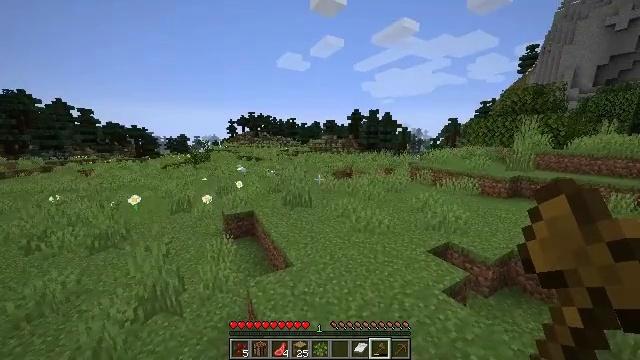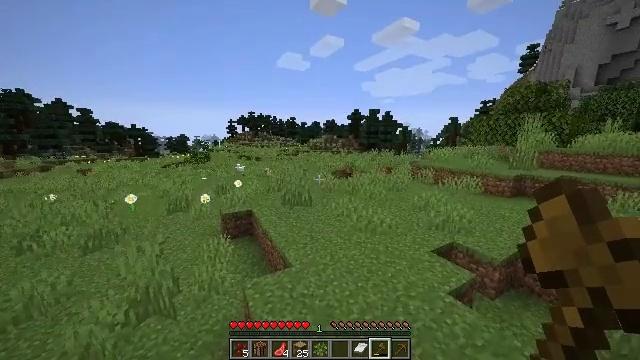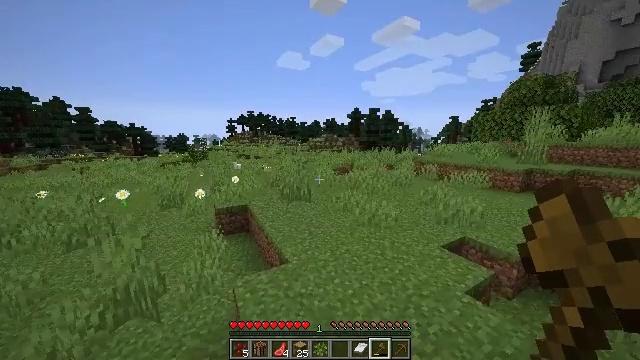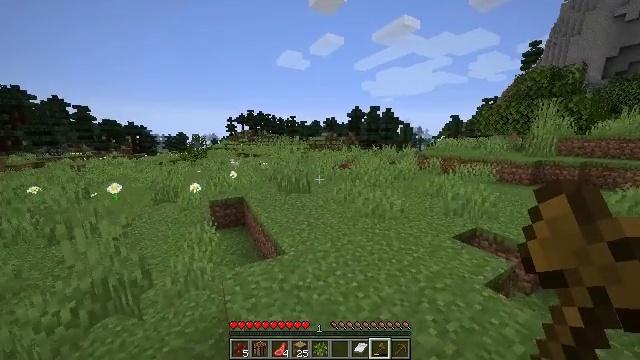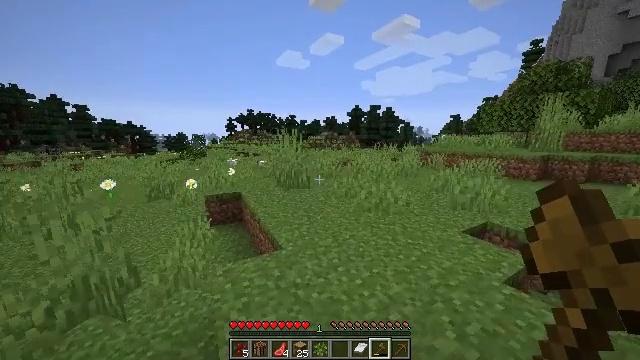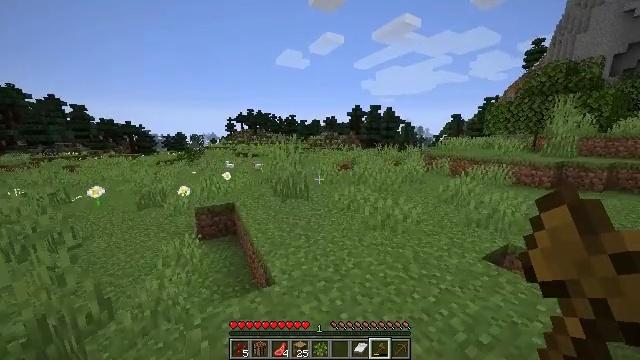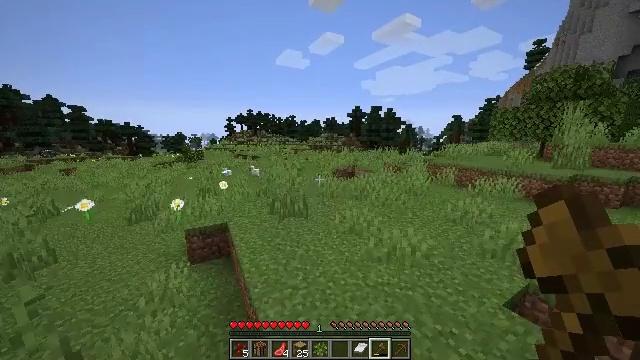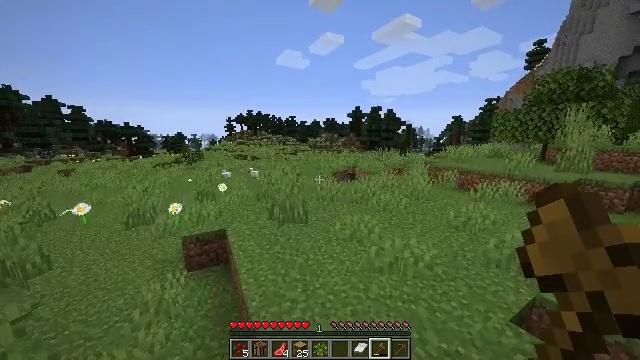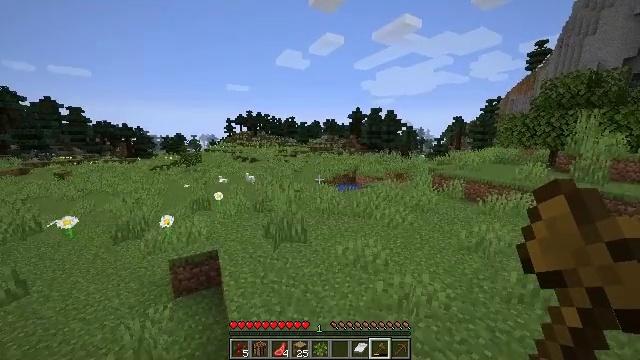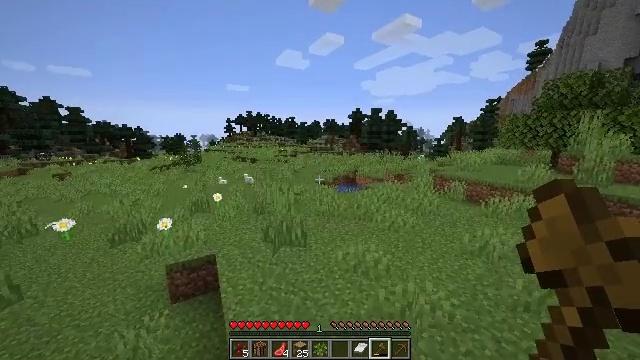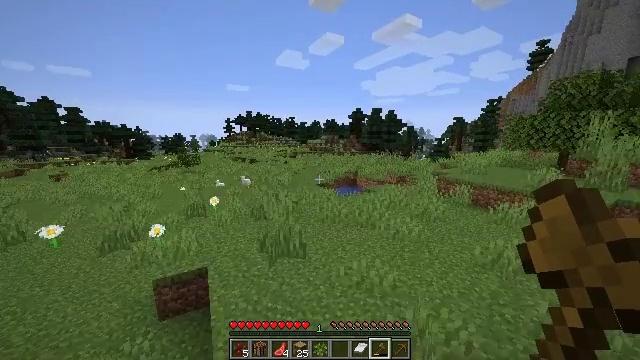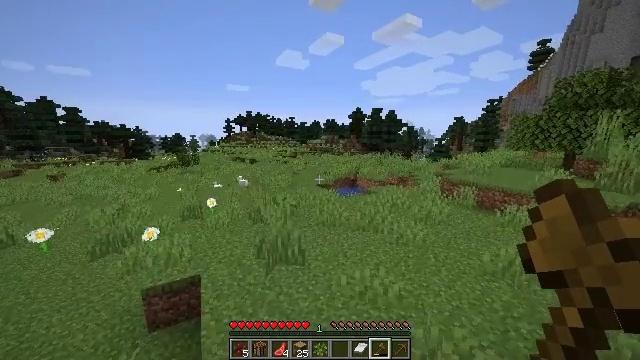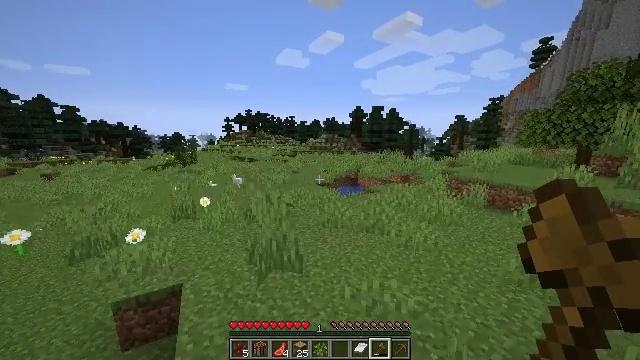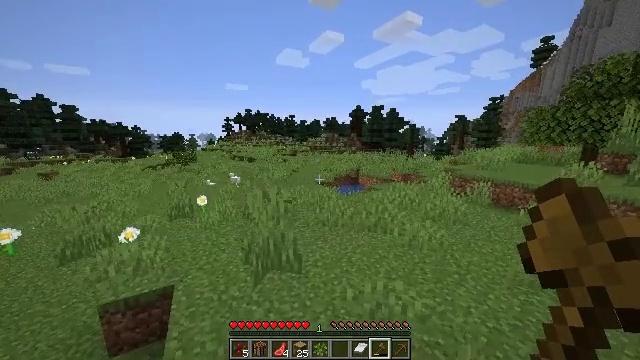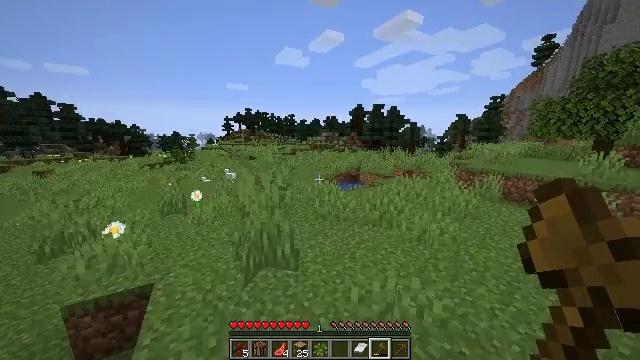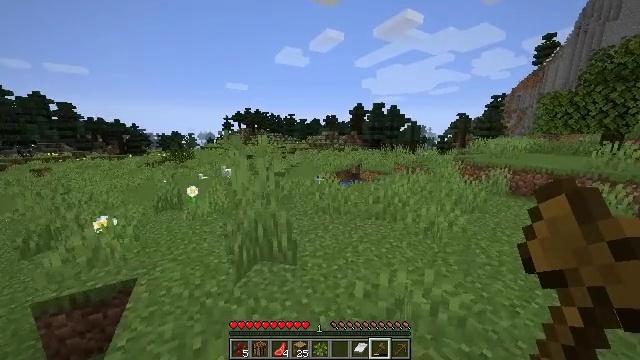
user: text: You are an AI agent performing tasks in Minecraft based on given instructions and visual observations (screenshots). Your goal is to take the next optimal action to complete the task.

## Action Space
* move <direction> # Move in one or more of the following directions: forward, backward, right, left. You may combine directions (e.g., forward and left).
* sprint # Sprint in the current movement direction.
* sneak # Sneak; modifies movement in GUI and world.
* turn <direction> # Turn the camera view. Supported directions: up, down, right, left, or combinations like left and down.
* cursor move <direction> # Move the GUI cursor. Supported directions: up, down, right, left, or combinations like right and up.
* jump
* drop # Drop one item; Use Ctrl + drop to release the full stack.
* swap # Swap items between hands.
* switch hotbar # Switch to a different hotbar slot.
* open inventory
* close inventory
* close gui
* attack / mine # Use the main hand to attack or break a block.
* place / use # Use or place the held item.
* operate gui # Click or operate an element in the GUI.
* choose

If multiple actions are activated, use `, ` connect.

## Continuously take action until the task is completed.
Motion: motion action
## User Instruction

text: Kill the chicken.
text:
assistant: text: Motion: move forward, sprint, jump
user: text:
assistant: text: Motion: move forward, sprint, jump
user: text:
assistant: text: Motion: move forward, sprint, jump
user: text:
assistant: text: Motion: move forward, sprint, jump
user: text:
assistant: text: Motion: move forward, sprint, jump
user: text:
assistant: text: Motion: move forward, sprint, jump
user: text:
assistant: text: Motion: move forward, sprint, jump
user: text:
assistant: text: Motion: move forward, sprint, jump
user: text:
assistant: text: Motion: move forward, sprint, jump
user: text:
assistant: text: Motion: move forward, sprint, jump
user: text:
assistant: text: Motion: move forward, sprint, jump
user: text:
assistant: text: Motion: move forward, sprint, jump
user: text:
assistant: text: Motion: move forward, sprint, jump
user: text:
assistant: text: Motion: move forward, sprint, jump
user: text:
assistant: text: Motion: move forward, sprint, jump
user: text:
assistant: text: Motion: move forward, sprint, jump
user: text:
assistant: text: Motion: move forward, sprint, jump
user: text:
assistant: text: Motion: move forward, sprint, jump
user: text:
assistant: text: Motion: move forward, sprint, turn down, jump
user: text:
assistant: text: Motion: move forward, sprint, turn left and down, jump
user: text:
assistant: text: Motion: move forward, sprint, turn left and down, jump
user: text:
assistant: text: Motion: move forward, sprint, turn left and down, jump
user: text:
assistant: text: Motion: move forward, sprint, turn left and down, jump
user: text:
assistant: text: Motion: move forward, sprint, turn down, jump
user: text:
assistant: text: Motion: move forward, sprint, turn right and down, jump
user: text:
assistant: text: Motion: move forward, sprint, jump
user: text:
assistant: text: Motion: move forward, sprint, jump
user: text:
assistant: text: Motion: move forward, sprint, jump
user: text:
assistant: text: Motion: move forward and move left, sprint, jump
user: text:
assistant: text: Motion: move forward and move left, sprint, jump